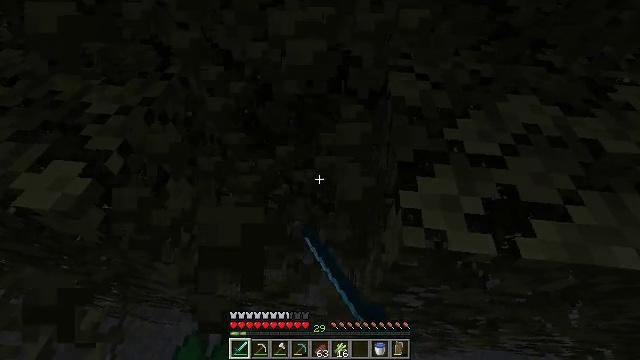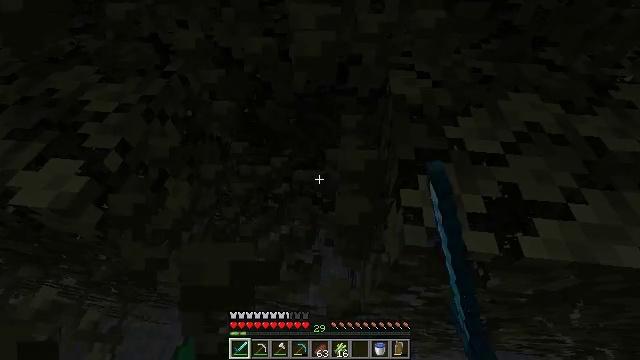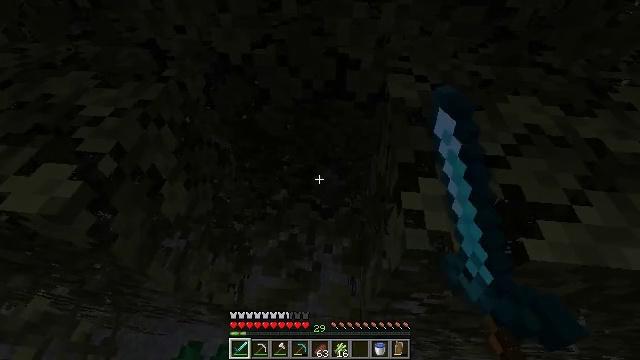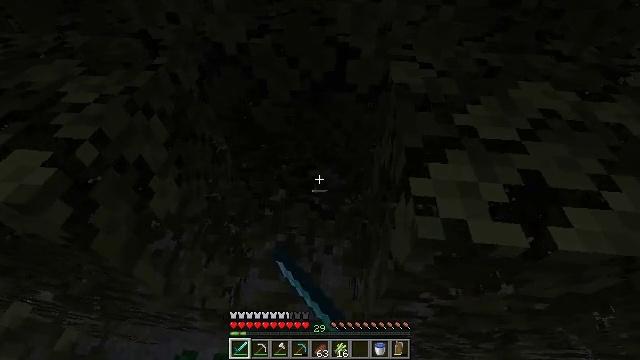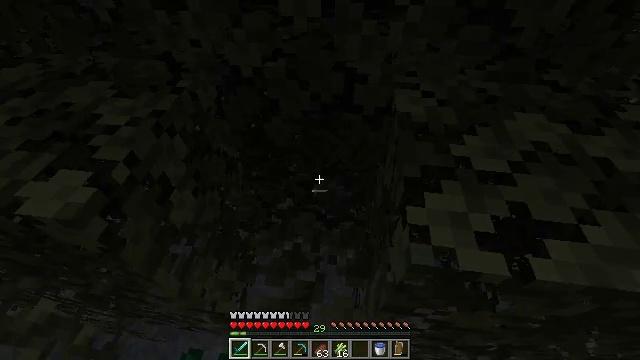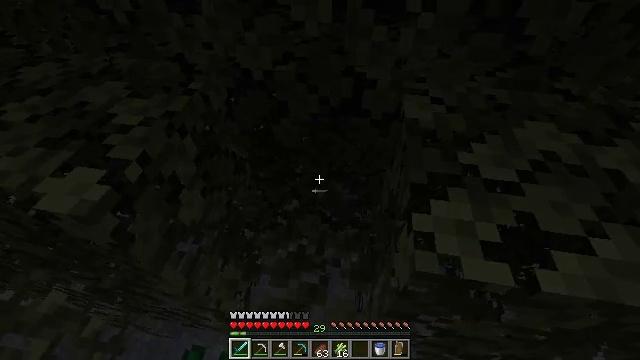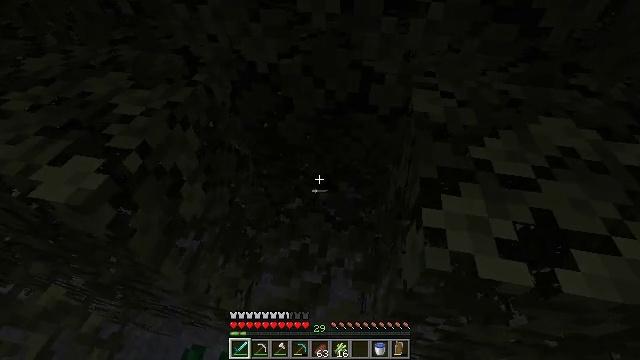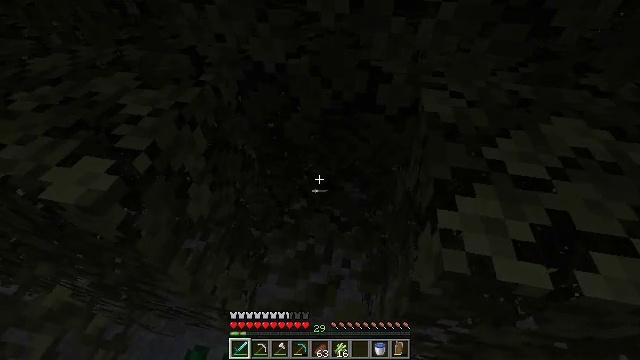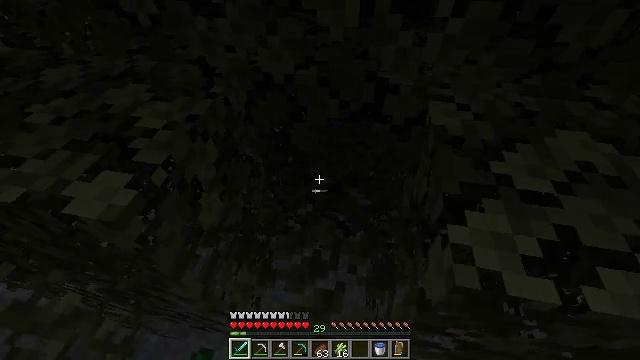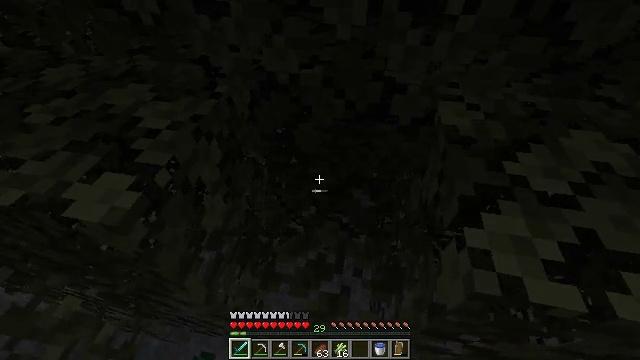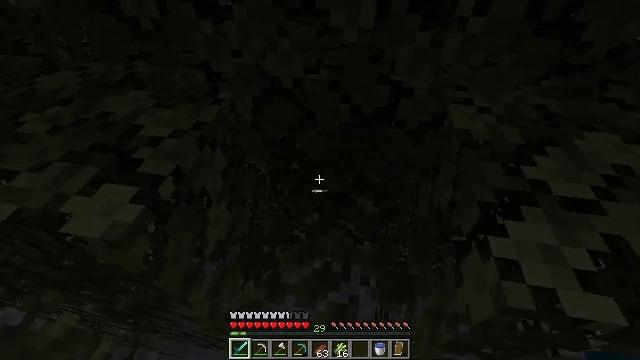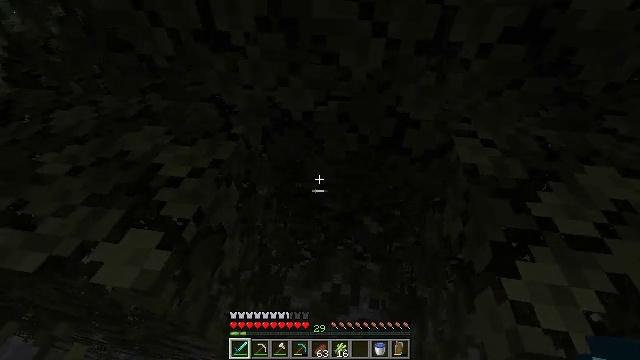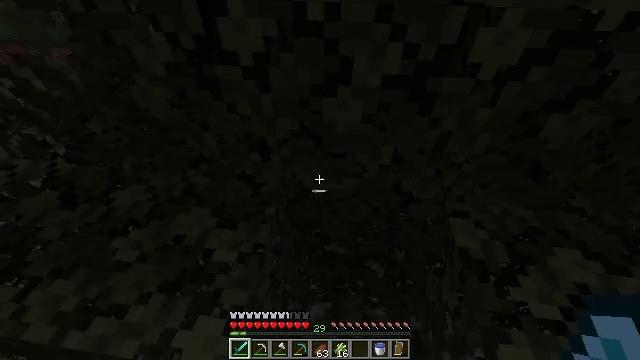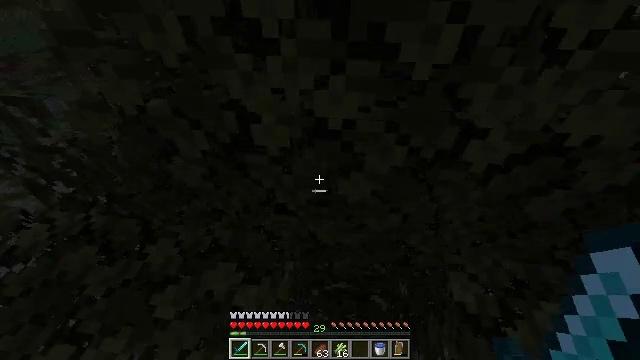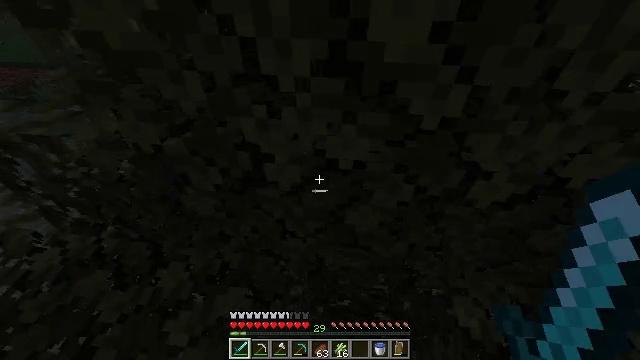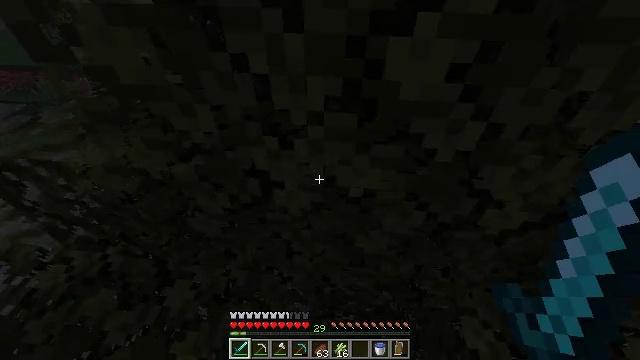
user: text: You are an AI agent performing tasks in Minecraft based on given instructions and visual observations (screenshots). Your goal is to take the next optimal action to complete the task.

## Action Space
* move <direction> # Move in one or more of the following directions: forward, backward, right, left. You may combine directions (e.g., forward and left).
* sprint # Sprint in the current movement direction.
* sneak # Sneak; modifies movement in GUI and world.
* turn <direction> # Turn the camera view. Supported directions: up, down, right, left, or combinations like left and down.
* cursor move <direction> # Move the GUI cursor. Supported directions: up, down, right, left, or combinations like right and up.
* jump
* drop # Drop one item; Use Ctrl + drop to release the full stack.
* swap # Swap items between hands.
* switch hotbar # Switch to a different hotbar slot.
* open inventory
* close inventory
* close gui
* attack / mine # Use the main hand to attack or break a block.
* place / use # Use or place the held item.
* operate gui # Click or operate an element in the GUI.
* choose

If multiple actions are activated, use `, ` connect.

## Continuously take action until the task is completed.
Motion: motion action
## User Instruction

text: Collect blue orchid by hitting it.
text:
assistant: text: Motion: attack / mine, jump
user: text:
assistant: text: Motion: move forward, turn up, attack / mine, jump
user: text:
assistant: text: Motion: move forward, turn up, jump
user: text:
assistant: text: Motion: move forward, turn left, jump
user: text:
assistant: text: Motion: move forward, turn left, jump
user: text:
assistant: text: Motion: move forward and move left, turn left, jump
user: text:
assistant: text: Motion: move forward and move left, jump
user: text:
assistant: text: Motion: move forward and move left, jump
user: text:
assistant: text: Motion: move forward and move left, jump
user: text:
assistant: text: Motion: move forward and move left, turn right and up, jump
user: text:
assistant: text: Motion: move forward and move left, turn right and up, jump
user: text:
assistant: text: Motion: move forward, turn up, jump
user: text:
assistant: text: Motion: move forward, jump
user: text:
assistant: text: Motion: move forward, jump
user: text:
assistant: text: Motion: move forward, jump
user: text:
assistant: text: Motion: move forward, jump
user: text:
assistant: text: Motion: move forward, turn left and up, jump
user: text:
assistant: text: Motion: move forward and move left, turn left and up, jump
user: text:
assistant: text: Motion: move forward and move left, turn left and up, jump
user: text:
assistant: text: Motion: move forward and move left, turn left and up, jump
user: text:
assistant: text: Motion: move forward and move left, jump
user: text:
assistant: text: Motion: move forward and move left, turn right, jump
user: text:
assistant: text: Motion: move forward and move left, turn right, jump
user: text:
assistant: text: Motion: move forward and move left, jump
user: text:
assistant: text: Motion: move forward and move left, jump
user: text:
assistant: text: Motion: move forward and move left, turn right
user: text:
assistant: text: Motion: move forward and move left, turn right and down
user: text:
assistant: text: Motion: move forward, turn right and down
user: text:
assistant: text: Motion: move forward, turn right and down
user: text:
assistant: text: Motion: move forward, turn right